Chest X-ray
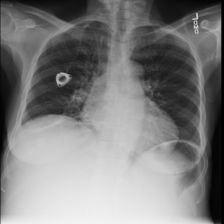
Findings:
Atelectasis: positive
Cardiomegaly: negative
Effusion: negative
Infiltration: positive
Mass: negative
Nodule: negative
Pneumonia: negative
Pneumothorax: negative
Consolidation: negative
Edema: negative
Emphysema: negative
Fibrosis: negative
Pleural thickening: negative
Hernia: negative